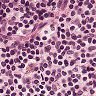
Metastatic tissue present: no